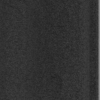
Label: dusty